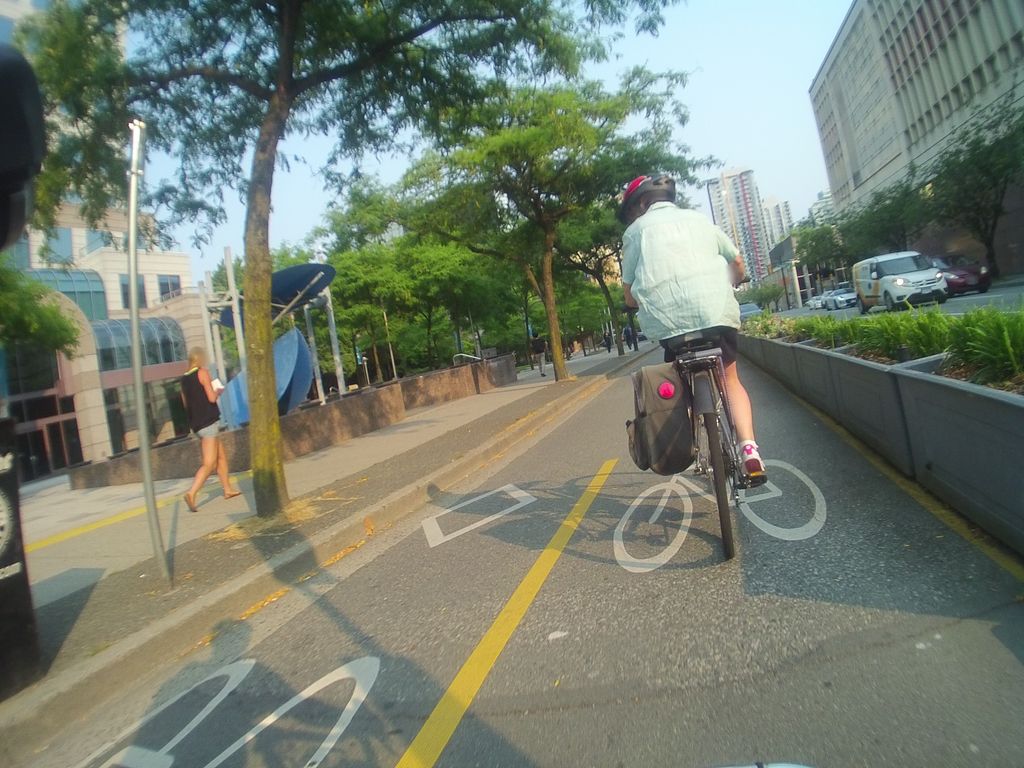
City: vancouver